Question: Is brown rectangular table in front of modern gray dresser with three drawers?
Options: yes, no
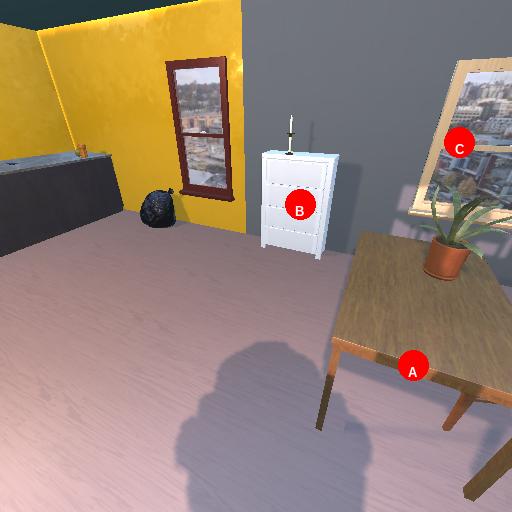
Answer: yes